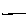
Label: line